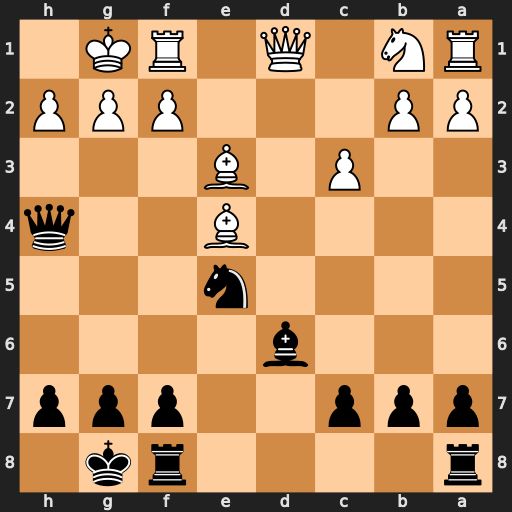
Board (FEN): r4rk1/ppp2ppp/3b4/4n3/4B2q/2P1B3/PP3PPP/RN1Q1RK1
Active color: b
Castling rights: -
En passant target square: -
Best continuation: Nf3+ gxf3 Qxh2#